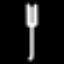
Label: fork